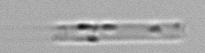
Label: Cerataulina_pelagica